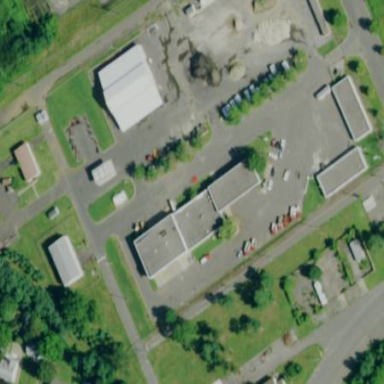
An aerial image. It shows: Depot surrounded by chain link fence.